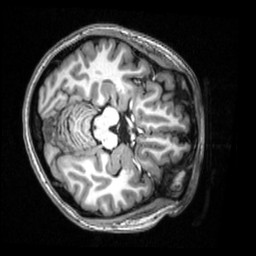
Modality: T1w
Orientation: axial
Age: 22
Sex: female
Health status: healthy
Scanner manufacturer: siemens
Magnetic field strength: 3 T
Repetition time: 2.53 s
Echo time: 0.00339 s